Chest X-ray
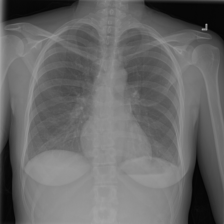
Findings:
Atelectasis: negative
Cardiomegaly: negative
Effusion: negative
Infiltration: negative
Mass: negative
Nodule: negative
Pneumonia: negative
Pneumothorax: negative
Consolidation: negative
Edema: negative
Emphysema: negative
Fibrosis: negative
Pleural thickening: negative
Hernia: negative